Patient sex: M
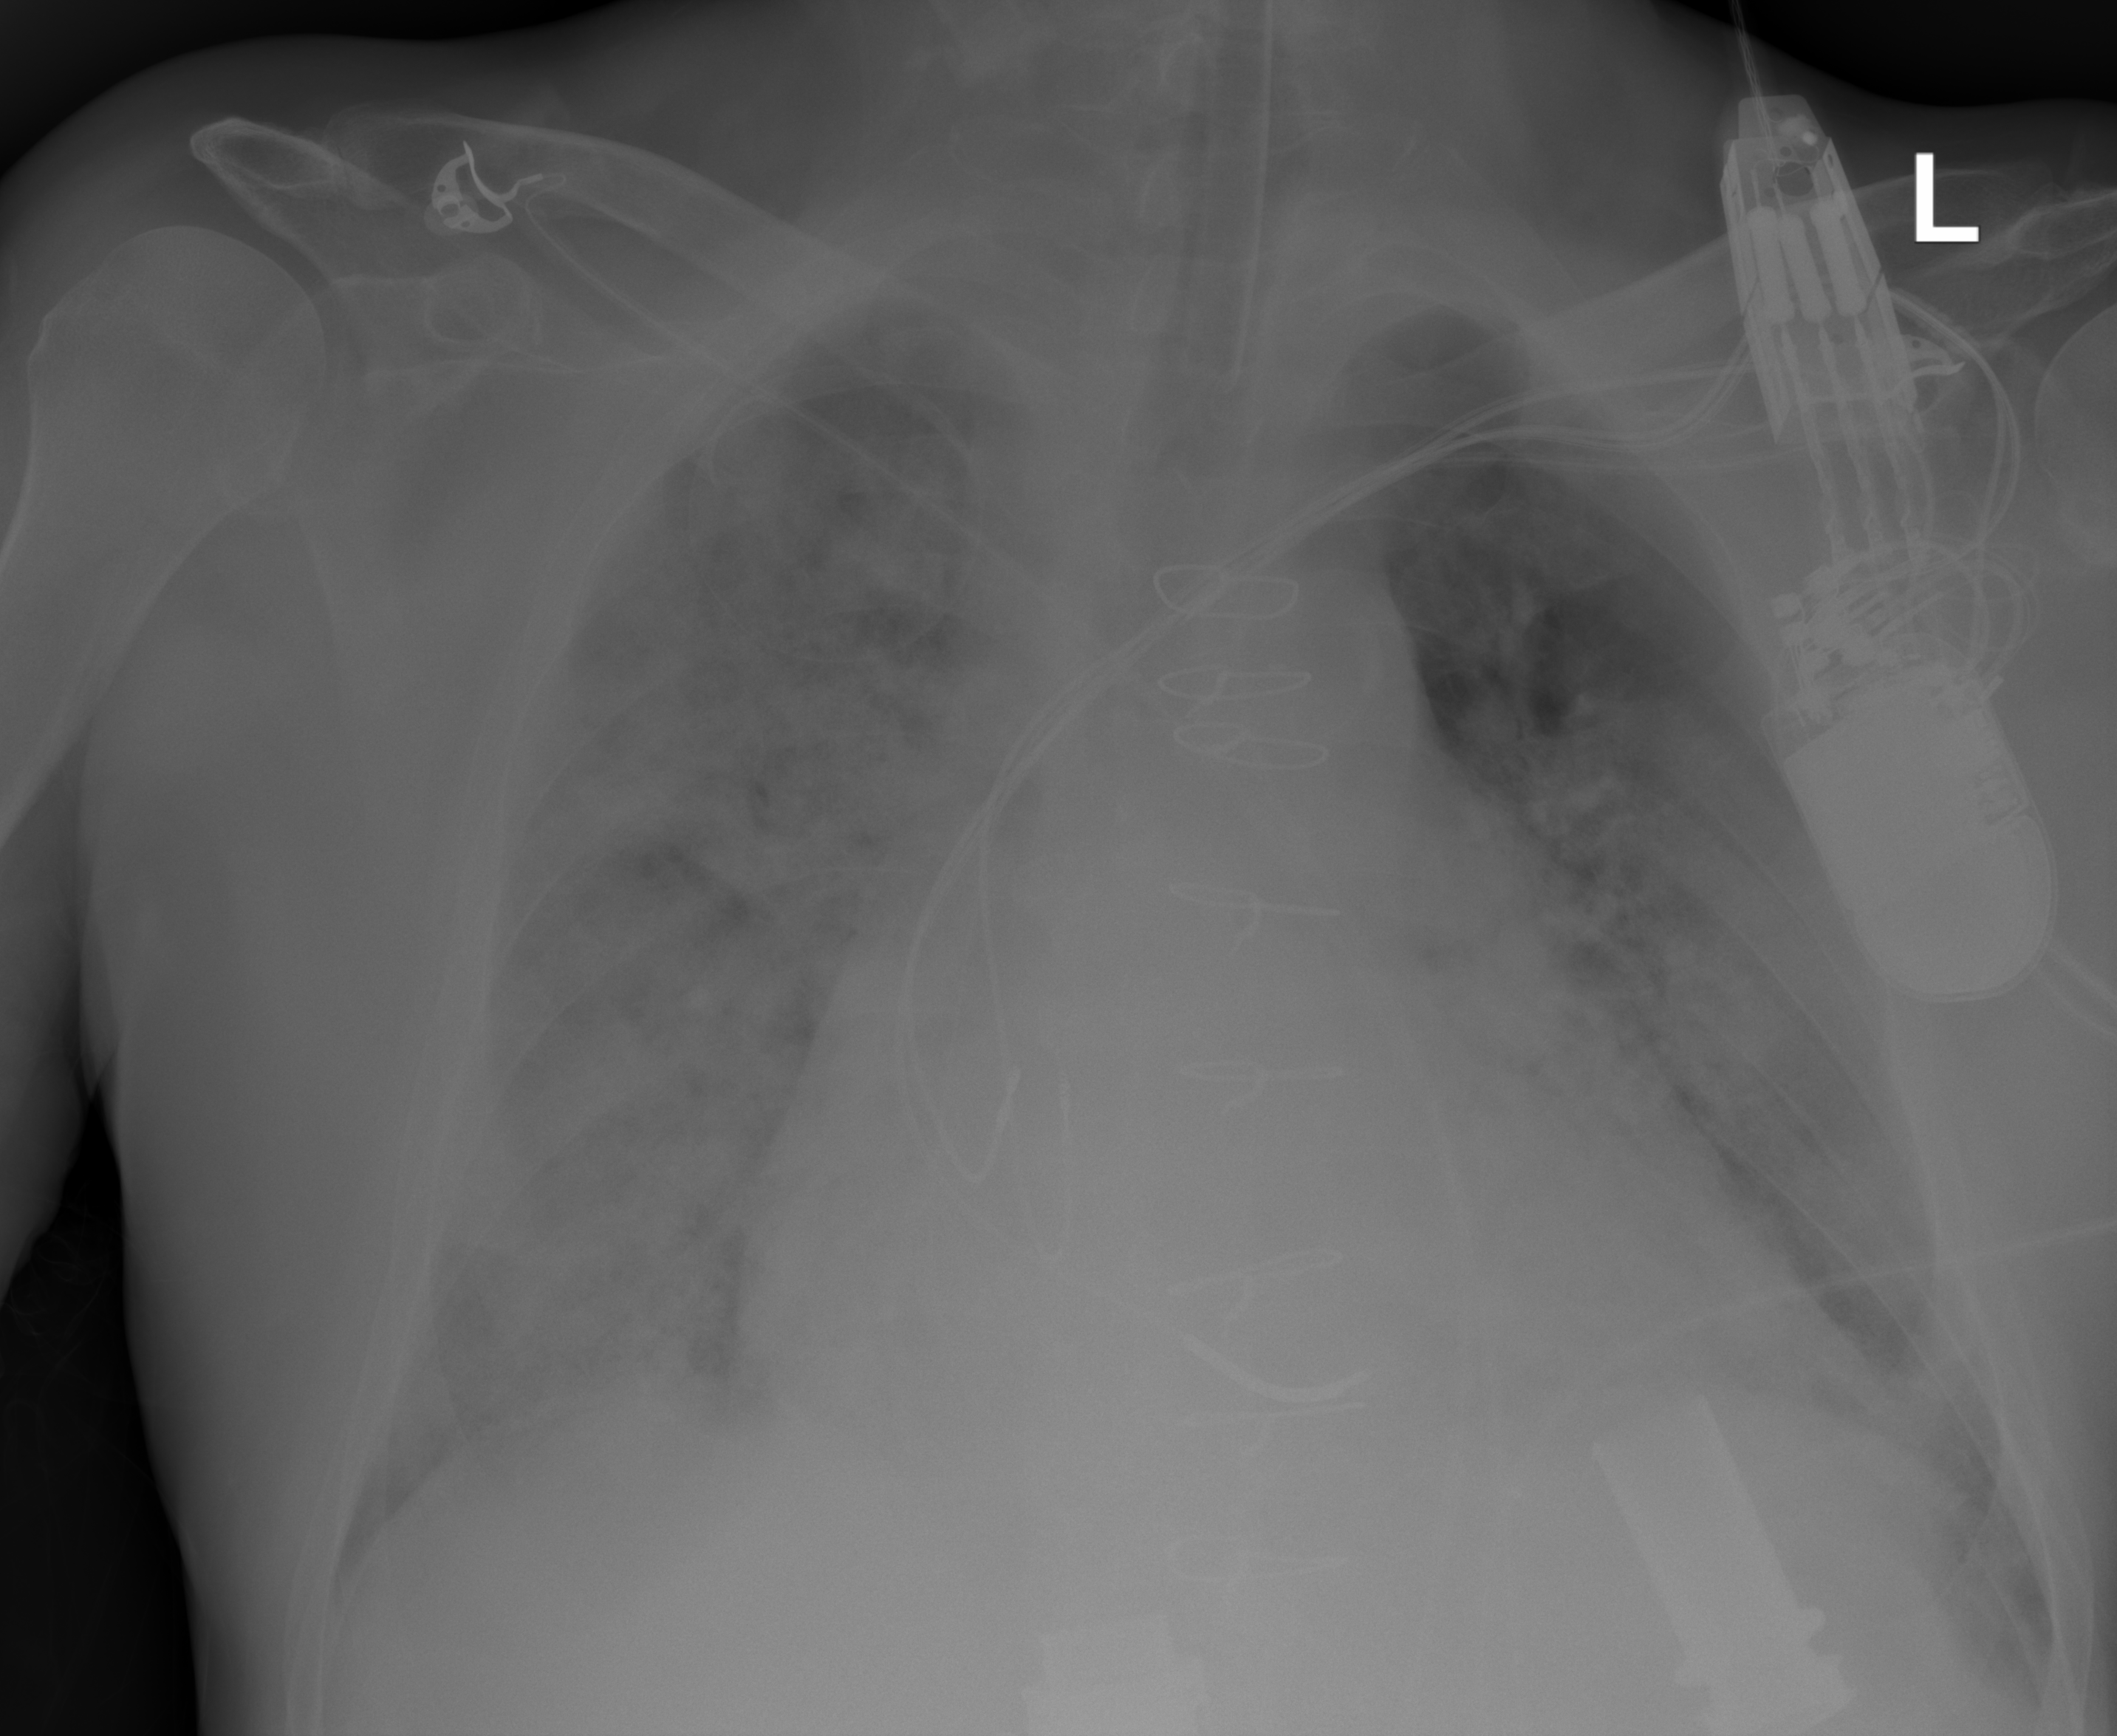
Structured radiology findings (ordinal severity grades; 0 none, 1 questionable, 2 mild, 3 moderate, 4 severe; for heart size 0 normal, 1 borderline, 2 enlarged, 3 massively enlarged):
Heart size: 2
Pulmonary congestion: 2
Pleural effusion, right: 2
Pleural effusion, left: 2
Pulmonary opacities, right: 4
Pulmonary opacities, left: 3
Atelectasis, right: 3
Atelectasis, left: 2